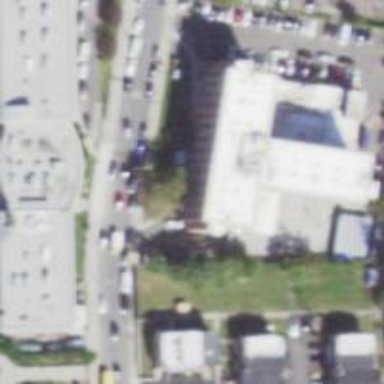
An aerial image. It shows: School building.